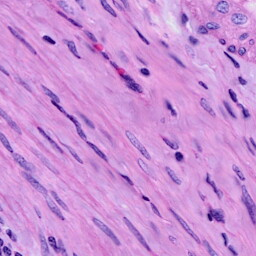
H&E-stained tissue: Cervix